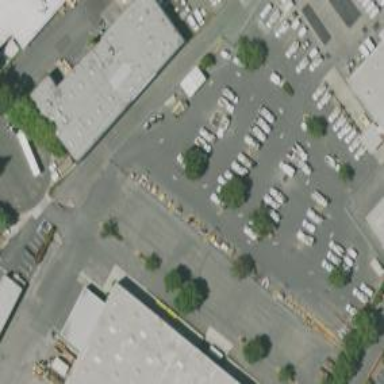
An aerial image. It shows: Road serving as parking aisle.